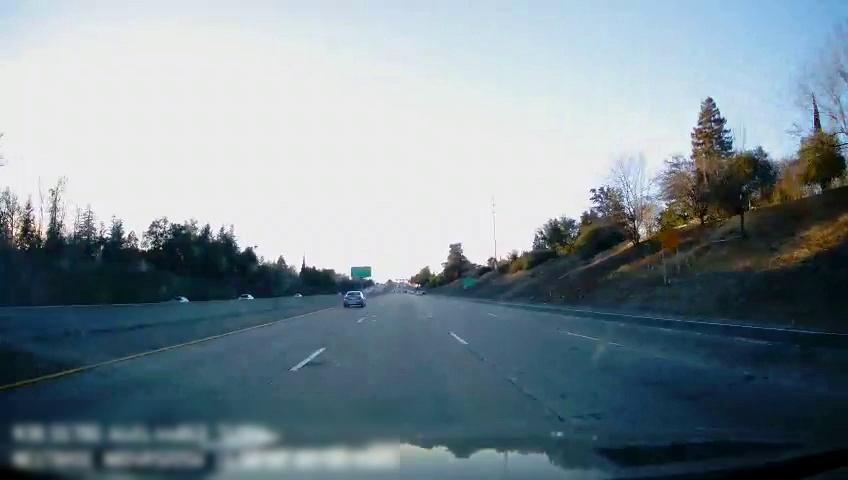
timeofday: Day
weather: Sunny
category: Drivable Space
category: Vehicles | Car
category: Vehicles | Car
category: Vehicles | Car
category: Lanes | Alternate Lane
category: Lanes | Current Lane
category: Lanes | Current Lane
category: Lanes | Alternate Lane
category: Traffic | Signs
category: Traffic | Signs
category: Traffic | Signs